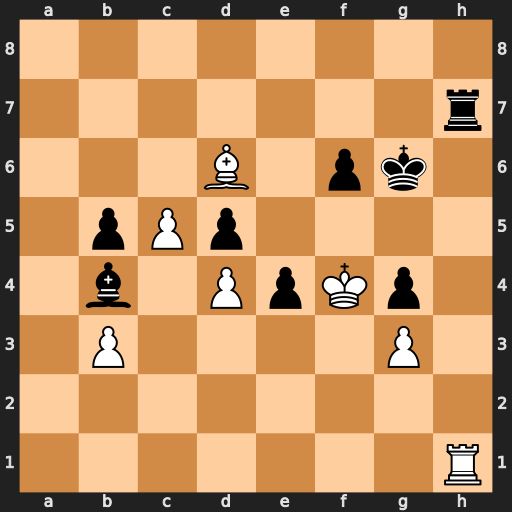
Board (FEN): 8/7r/3B1pk1/1pPp4/1b1PpKp1/1P4P1/8/7R
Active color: w
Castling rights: -
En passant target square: -
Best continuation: Rxh7 Kxh7 Bb8